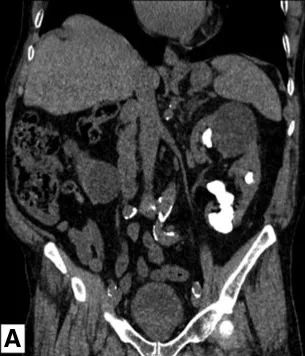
Case 1: Interval development of a left renal mass. (A) CT abdomen pelvis from July 2013 demonstrating stable stone burden compared to the original CT from August 2011 (not shown).
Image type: radiology (ct)